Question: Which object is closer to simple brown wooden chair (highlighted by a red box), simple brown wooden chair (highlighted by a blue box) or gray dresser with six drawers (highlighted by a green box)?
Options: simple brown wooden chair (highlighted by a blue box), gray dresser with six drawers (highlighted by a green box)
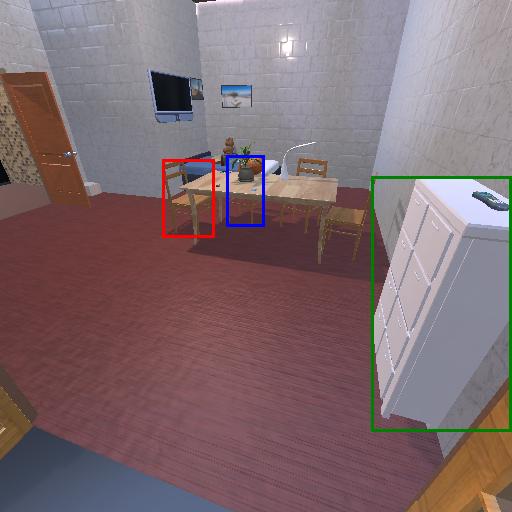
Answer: simple brown wooden chair (highlighted by a blue box)